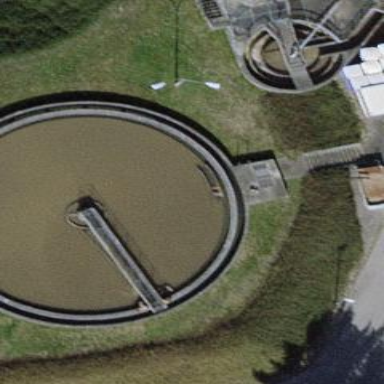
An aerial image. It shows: Body of wastewater.